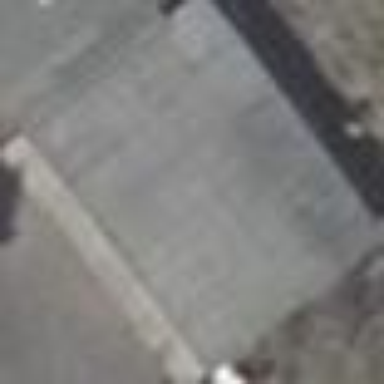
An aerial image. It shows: Garage.